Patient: sex M, age 54
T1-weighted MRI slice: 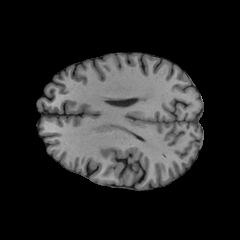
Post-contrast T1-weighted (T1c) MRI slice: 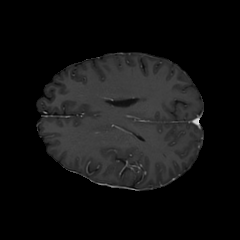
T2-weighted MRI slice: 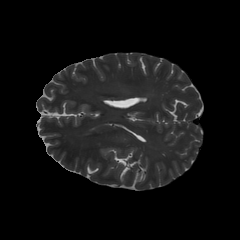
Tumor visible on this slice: no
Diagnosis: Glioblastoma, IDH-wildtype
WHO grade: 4